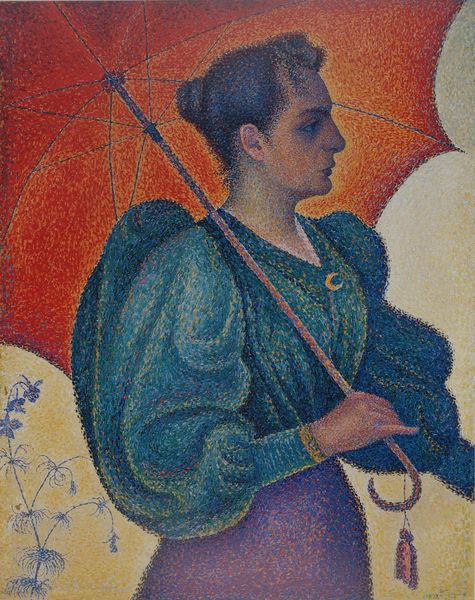
Titel: Femme à l'ombrelle. Opus 243, Frau mit Schirm. Opus 243
Künstler: Paul Signac
Standort: Paris
Institution: Musée d'Orsay
Schlagwörter: blau, blätter, dunkel, gemälde, hand, schatten, weiß, gelb, grün, ausschnitt, blume, blumen, braun, bunt, finger, frankreich, frau, frisur, grau, haar, hell, hintergrund, kleid, licht, mund, nase, ohr, orange, profil, schmuck, stirn, türkis, blick, blüte, dame, regenschirm, rot, schirm, sonnenschirm, beige, malerei, rock, blond, arm, arme, augen, bluse, falten, halten, kleidung, knoten, mensch, pelz, stehen, ärmel, bildnis, hals, portrait, porträt, schauen, öl, gehen, auge, gold, haare, stoff, pflanze, pflanzen, augenbrauen, borte, brosche, brünett, kinn, knopf, lippen, locke, locken, ohren, puffärmel, rosa, schultern, stock, henkel, taille, dutt, farbig, seitlich, sommer, strand, divisionismus, pointilismus, laufen, farben, kette, lila, violett, spazieren, rand, zeigefinger, zopf, ernst, kordel, quaste, bauch, wange, knöchel, frühling, grass, punkte, stiel, griff, haarknoten, eng, gestänge, mond, haken, stangen, denken, groß, halbmond, sichel, halt, punkt, tupfen, manschette, fräulein, anhänger, gespannt, troddel, este, strenge, haaransatz, seurat, bommel, zierde, streben, bauschig, bauschärmel, schutz, akelei, rittersporn, schopf, pointillismus, pointilistisch, georges seurat, neoimpressionismus, farbpunkte, pünktchen, ausschnittg, emälde, gestenge, heller, mod, paraplue, paspel, trodel, zeigeng, etikett, kleiner finger, sichelmond, schirm rot, blaue bluse, grün lila, glrün